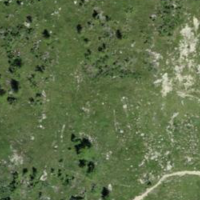
EUNIS habitat code: 23
Species observed at this site:
Issoria lathonia